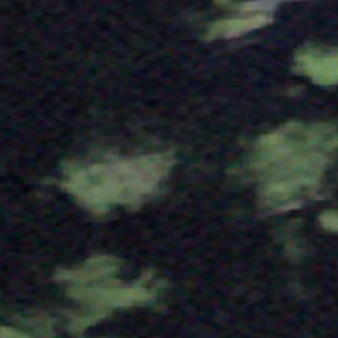
Label: other